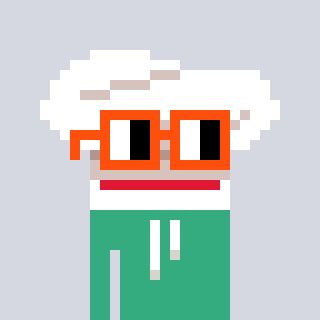
a pixel art character with square orange glasses, a chef hat-shaped head and a teal-colored body on a cool background